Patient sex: F
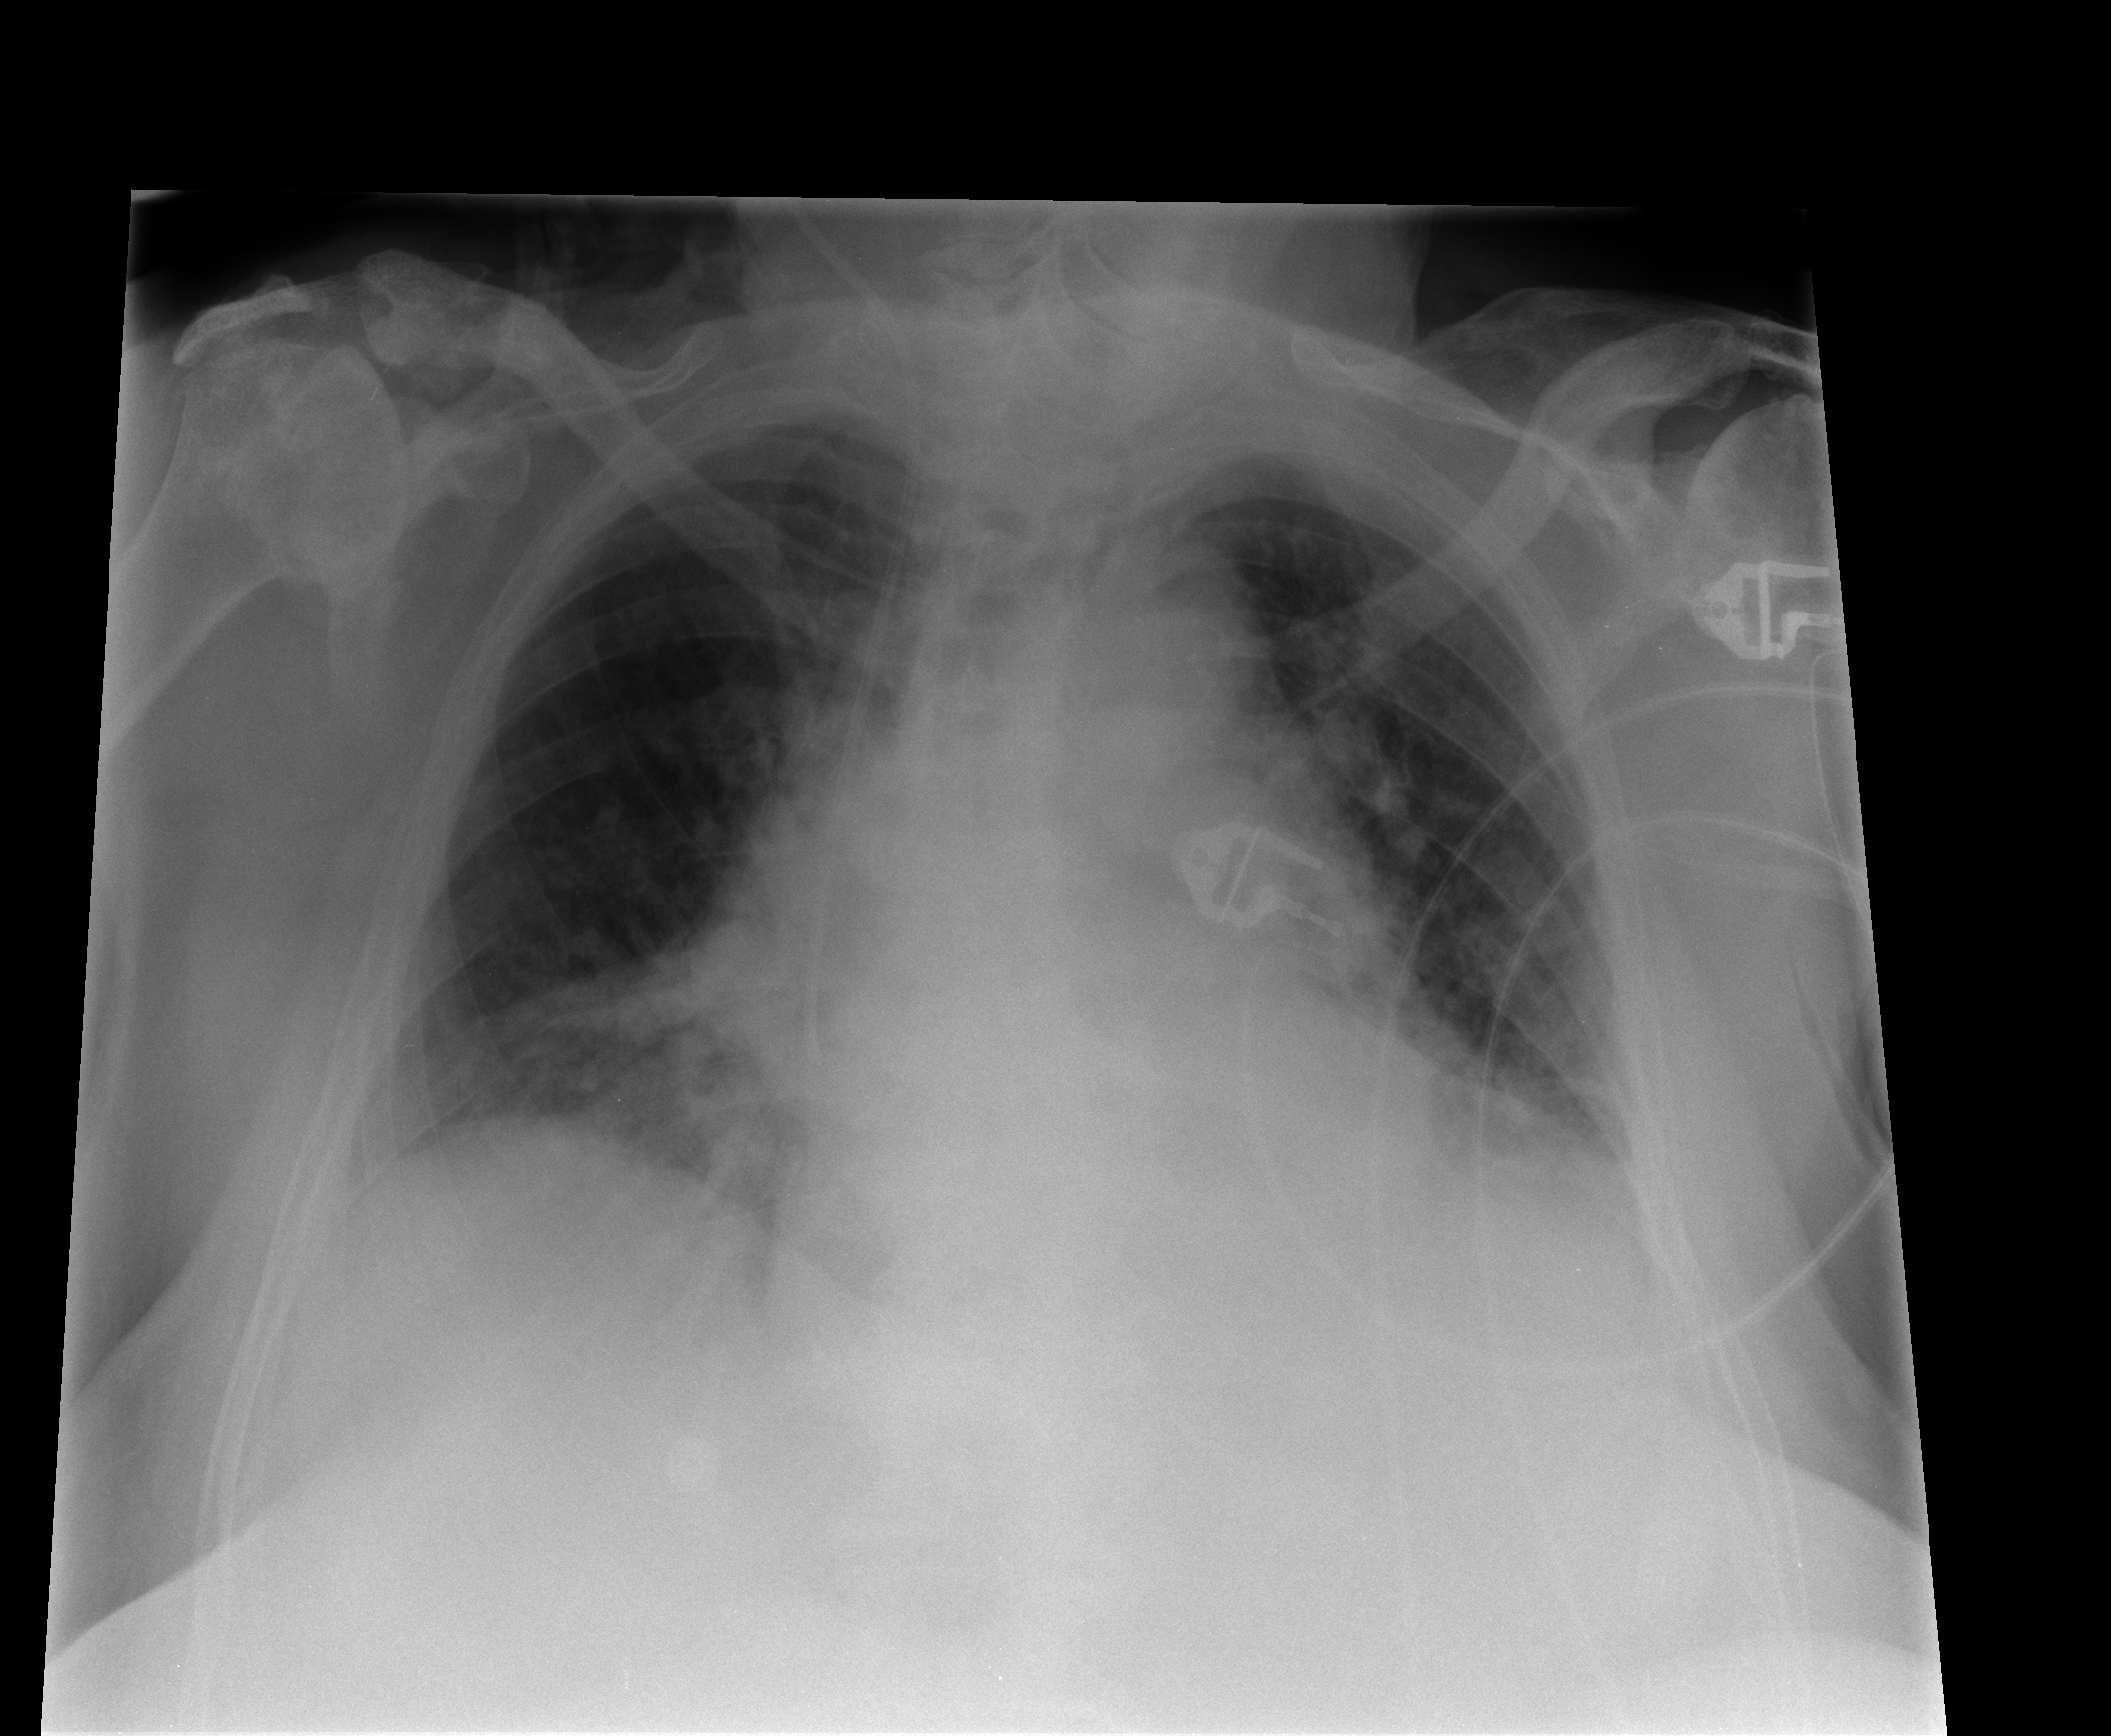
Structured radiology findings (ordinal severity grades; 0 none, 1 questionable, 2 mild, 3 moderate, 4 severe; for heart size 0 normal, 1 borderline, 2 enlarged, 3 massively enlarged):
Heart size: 2
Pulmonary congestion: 2
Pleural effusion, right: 0
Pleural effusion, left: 0
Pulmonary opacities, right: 0
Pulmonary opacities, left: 0
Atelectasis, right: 2
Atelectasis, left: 2